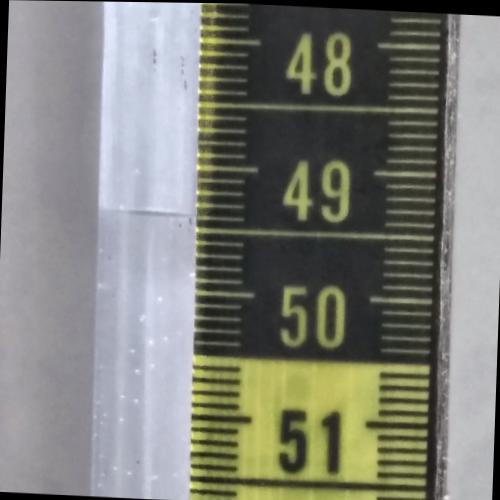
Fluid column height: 49.4 cm